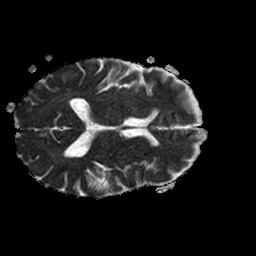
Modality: ADC
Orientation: axial
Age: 67
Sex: male
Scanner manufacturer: philips
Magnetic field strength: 1.5 T
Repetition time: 3.395 s
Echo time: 0.06922 s